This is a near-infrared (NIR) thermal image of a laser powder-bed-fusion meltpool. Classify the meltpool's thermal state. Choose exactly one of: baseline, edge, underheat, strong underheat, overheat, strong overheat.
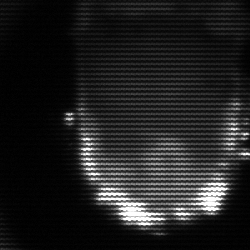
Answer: baseline